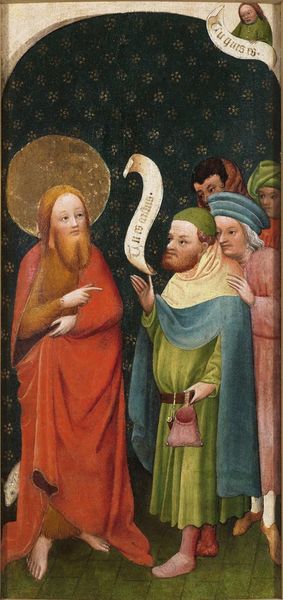
Titel: Befragung des Täufers durch Priester und Leviten
Künstler: Oberrheinischer Meister
Standort: Karlsruhe
Institution: Staatliche Kunsthalle Karlsruhe
Schlagwörter: blau, dunkel, gemälde, hand, himmel, mann, umhang, gelb, grün, menschen, blume, blumen, finger, geste, hintergrund, hut, hüte, kleider, männer, profil, schwarz, türkis, weiss, gürtel, rot, tier, wolke, flächig, haube, malerei, muster, ornament, bart, gericht, kappe, mütze, band, bibel, falten, hermelin, johannes, kragen, täufer, gelehrte, hände, boden, figur, gewand, gold, haare, mantel, gotik, locken, rosa, engel, kopfbedeckung, füße, schrift, papier, bogen, schuhe, wüste, rundbogen, planken, tafel, sprechen, inschrift, ornamente, wiess, faltenwurf, zeigen, tor, rothaarig, barfuss, lamm, religion, geld, sterne, sternenhimmel, comic, text, buchstaben, beutel, tasche, heiligenschein, nimbus, beute, christus, jesus, mittelalter, religiös, predigt, heiliger, heilige, geldbeutel, jünger, heilig, gloriole, jesu, turban, gruß, spruch, christentum, ikone, meister, aureole, latein, johannes der täufer, spruchband, eremit, schriftband, juden, segensgestus, gürteltasche, apostel, glorie, buchmalerei, gewandt, spruchbänder, francke, illumination, geldsack, sternhimmel, bartt, fellmantel, geldbörse, heiligenschei, fellumhang, gürtel#, hilig, #rot, #rosa, barfß, chist, strümßfe, geldsäckel, geilig, unterstützen, gü+rtel, gürtelbeutel, ffüsse, gottvter